Field crop: maize
Growth stage: 2
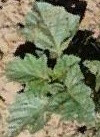
Species: datura